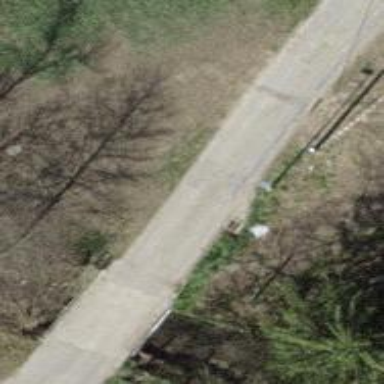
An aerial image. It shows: Unclassified road on bridge.